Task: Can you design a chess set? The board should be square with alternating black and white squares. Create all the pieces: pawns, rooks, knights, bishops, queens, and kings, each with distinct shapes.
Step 2953:
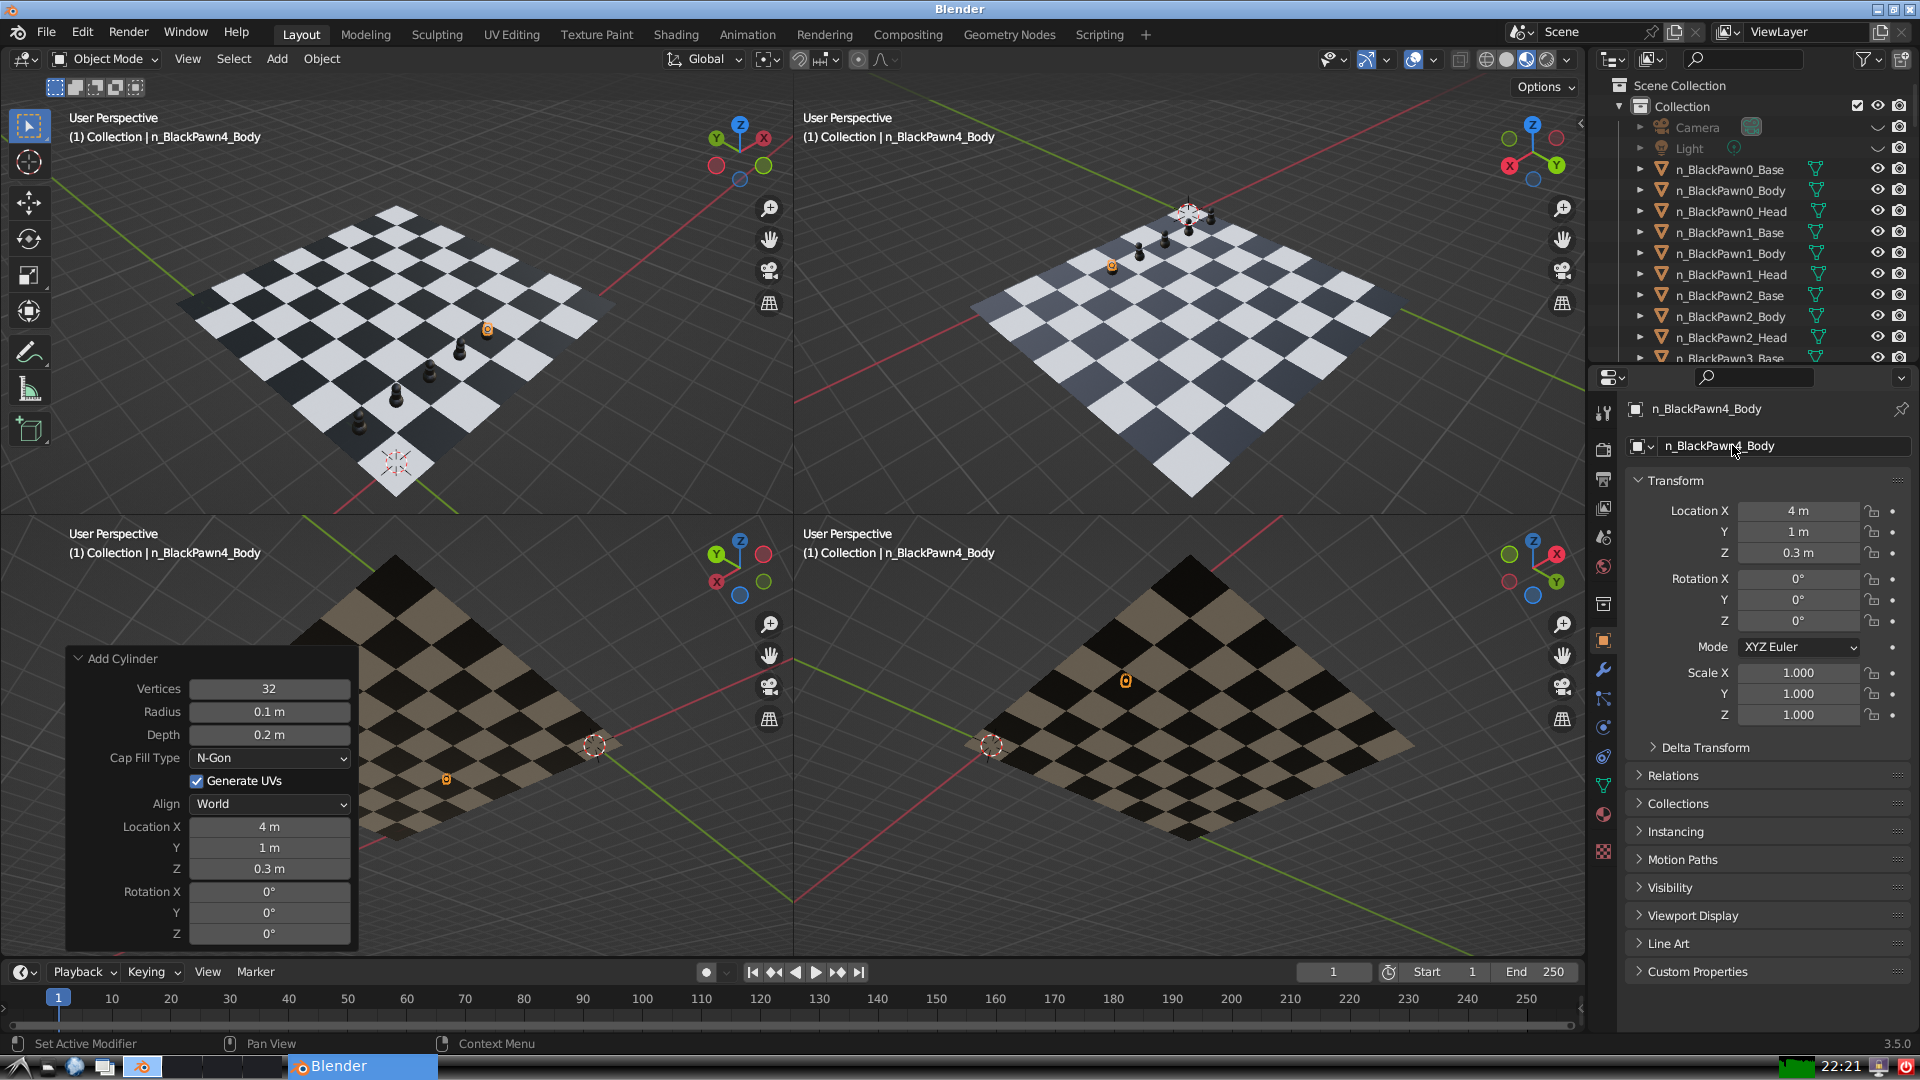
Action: {"mouse_move": [1603, 815]}